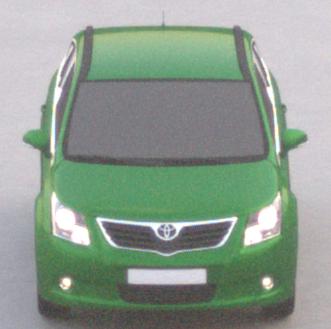
Make: Toyota
Model: Avensis 1.6
Detailed model: Avensis (T27) Notch Back
Model produced from: 2009/01
Model produced until: 2010/08
Doors: 4
Color: green
Road condition: dry road
Daytime: sunrise or sunset
Contrast: low contrast